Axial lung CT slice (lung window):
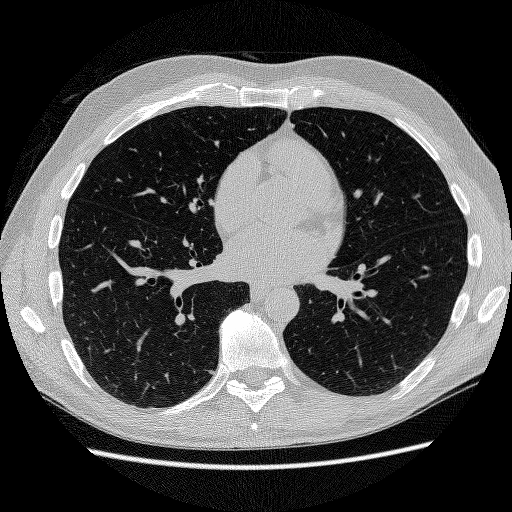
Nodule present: yes
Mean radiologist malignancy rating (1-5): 2